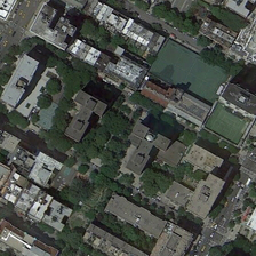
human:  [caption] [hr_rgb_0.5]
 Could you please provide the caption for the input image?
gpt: A large and well-equipped school

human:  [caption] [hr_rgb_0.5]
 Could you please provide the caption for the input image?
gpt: The school covers a large area with complete equipment.

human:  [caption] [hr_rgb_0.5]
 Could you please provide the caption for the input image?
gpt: The school covers a wide area and is well equipped.

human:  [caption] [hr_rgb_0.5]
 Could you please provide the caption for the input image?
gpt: The school covers a large area and is well equipped.

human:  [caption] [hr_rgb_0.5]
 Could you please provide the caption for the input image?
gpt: The school covers a large area and is WELL equipped.